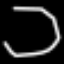
Label: octagon